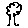
Label: tree